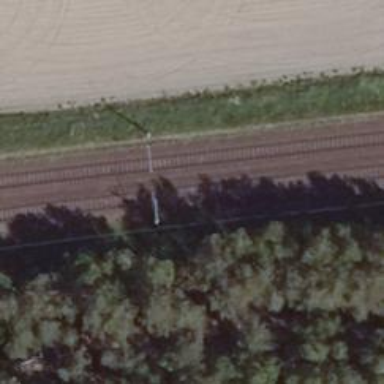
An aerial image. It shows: Milestone along the railway track with catenary mast.